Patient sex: M
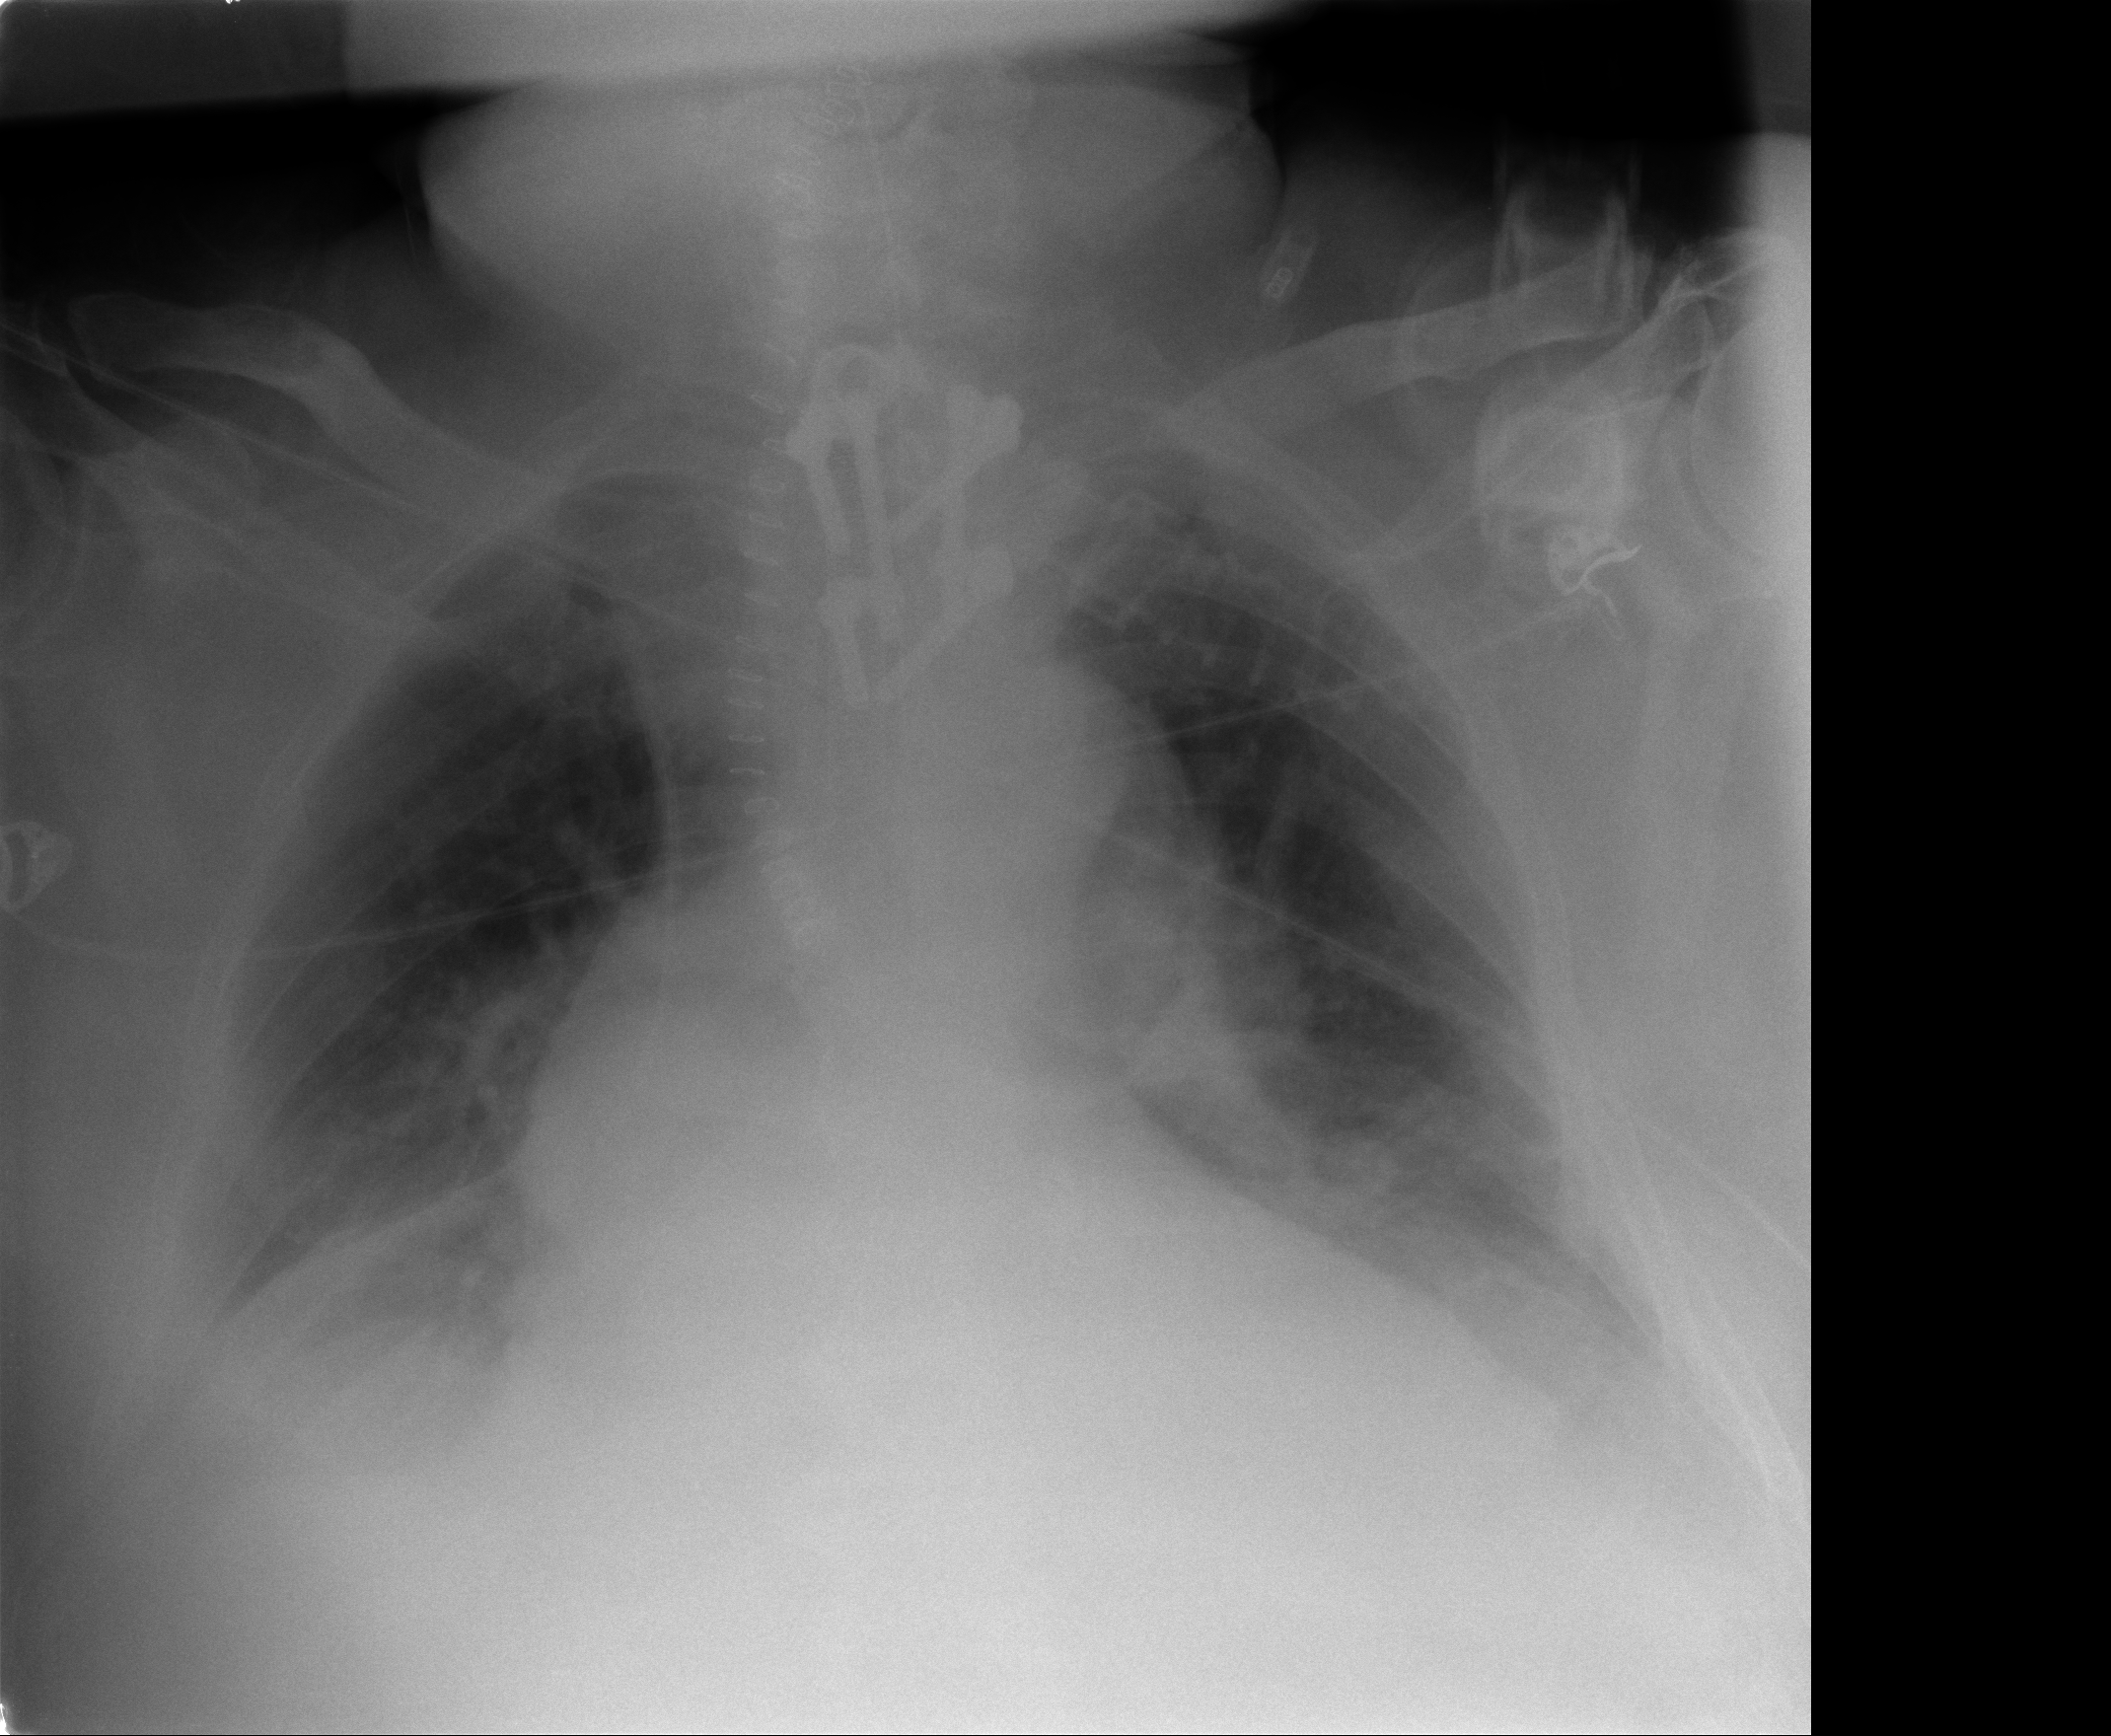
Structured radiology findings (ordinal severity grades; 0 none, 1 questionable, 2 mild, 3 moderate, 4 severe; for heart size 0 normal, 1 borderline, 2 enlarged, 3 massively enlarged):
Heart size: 2
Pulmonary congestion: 3
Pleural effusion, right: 2
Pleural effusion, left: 2
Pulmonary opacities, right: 0
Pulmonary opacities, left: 0
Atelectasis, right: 2
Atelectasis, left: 2